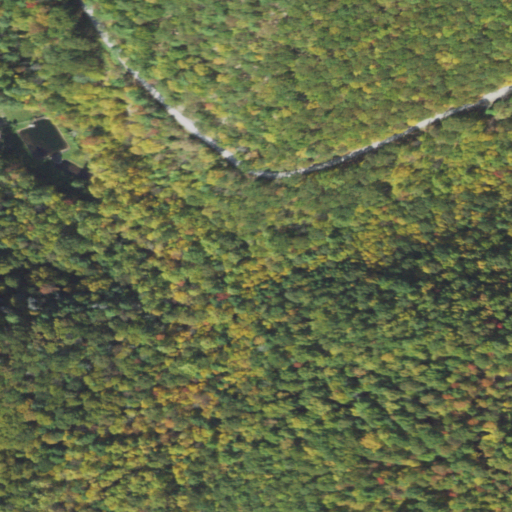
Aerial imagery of valley in Pennsylvania named Rag Valley containing deciduous forest, mixed forest, evergreen forest, open development, and low intensity development